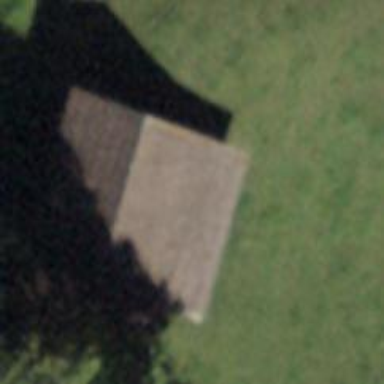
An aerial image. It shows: Rural barn.